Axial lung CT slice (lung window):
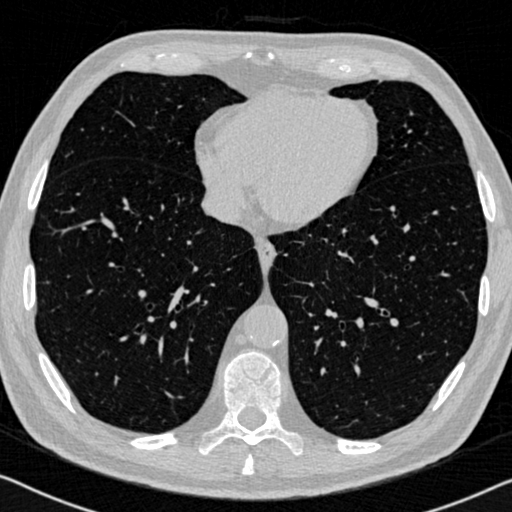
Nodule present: no